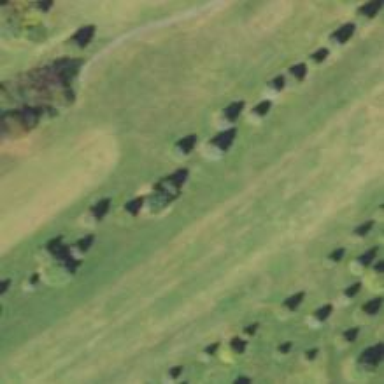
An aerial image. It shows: View of golf hole.